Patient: sex M, age 71
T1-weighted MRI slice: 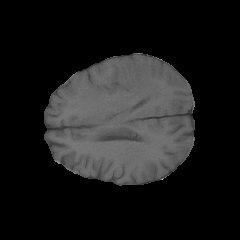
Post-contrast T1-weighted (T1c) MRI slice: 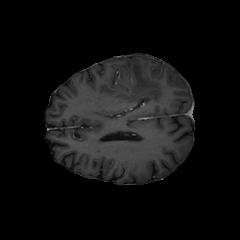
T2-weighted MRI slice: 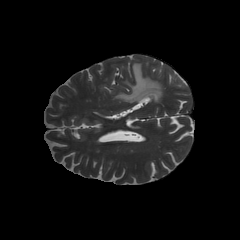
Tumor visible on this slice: yes
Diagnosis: Glioblastoma, IDH-wildtype
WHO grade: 4